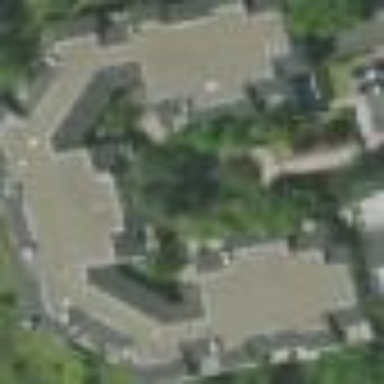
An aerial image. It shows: Image showing building with apartments.